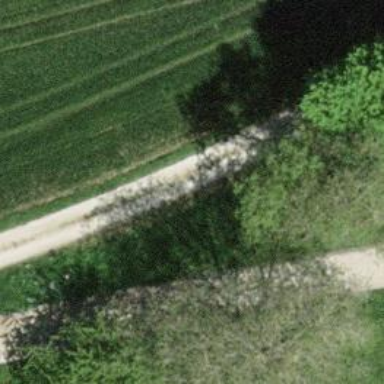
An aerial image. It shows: Historic wayside cross.